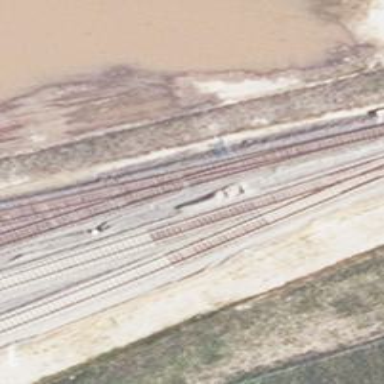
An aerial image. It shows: Railway switch.